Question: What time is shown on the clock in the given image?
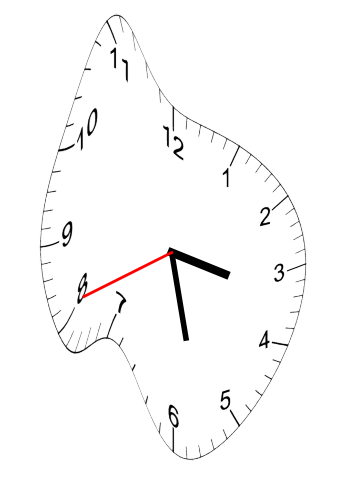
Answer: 03:27:41